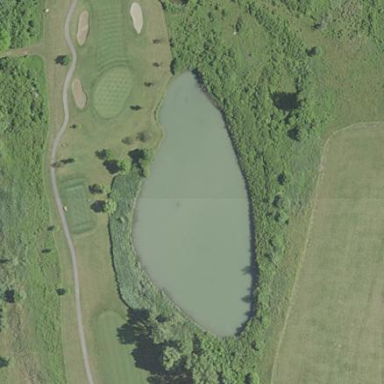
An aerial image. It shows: Water hazard in golf course. The hazard is natural water feature.